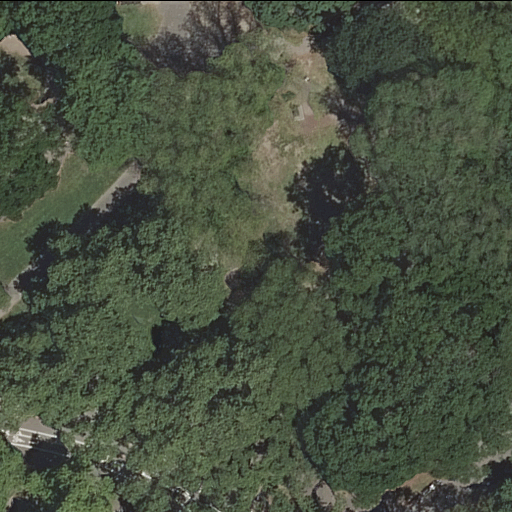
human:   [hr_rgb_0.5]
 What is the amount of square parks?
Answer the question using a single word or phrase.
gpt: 0

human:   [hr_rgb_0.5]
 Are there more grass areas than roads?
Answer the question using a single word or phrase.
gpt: no

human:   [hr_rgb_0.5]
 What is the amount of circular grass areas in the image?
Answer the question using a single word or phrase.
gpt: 0

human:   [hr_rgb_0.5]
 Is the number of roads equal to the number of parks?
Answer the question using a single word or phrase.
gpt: no

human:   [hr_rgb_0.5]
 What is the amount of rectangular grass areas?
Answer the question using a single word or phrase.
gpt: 1

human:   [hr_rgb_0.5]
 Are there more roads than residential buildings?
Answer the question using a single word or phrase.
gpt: yes

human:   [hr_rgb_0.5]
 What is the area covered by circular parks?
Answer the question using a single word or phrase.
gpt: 0m2

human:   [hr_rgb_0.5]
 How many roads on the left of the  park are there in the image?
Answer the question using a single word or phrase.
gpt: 0

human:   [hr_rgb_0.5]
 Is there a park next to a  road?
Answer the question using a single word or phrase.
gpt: yes

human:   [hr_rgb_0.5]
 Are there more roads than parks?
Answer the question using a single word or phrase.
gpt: yes

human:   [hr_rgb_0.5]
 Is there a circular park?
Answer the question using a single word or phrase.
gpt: no

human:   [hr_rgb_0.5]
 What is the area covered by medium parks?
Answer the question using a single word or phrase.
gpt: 0m2

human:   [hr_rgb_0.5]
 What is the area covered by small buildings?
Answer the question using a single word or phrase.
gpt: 0m2

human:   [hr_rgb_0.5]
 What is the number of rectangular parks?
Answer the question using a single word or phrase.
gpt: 1

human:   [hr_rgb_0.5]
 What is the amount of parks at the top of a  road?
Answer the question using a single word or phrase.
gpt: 0

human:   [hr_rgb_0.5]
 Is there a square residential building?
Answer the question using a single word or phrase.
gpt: no

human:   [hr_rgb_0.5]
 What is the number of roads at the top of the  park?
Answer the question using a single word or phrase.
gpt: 17

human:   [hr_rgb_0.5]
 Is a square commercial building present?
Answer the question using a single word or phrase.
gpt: no

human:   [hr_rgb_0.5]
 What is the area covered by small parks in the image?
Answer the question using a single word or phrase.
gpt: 0m2

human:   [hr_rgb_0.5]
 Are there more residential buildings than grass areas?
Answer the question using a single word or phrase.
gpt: no

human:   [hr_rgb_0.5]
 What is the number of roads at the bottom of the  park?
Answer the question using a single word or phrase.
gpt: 0

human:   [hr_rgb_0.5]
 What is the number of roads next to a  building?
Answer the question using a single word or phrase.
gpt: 0

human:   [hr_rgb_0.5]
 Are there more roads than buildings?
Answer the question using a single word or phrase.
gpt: yes

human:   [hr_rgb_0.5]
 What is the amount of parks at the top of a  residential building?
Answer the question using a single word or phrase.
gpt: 0

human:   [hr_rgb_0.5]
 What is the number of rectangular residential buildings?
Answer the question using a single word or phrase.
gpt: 0

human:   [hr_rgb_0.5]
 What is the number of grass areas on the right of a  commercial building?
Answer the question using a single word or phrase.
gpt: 0

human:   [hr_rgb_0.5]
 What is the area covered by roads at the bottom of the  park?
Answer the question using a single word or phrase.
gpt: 0m2

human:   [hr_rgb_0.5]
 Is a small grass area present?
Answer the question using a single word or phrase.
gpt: yes

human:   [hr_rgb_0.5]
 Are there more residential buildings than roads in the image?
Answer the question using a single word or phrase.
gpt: no

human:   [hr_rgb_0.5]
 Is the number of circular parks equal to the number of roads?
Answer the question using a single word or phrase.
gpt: no

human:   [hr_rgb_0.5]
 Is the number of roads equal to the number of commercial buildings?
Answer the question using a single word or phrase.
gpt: no

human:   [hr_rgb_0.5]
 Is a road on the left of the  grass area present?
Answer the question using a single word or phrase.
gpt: no

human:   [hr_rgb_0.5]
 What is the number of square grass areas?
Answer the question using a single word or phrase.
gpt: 0

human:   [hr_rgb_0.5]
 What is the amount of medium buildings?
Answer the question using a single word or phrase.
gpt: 0

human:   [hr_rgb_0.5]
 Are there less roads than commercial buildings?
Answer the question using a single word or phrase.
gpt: no

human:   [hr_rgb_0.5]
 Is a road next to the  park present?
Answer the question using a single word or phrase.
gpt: yes